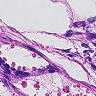
Metastatic tissue present: no